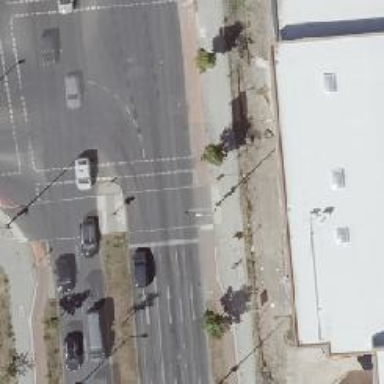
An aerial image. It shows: Road with traffic signals.